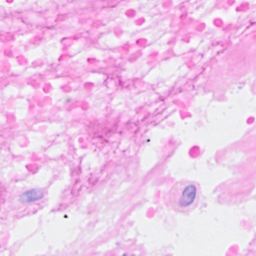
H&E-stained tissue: Breast